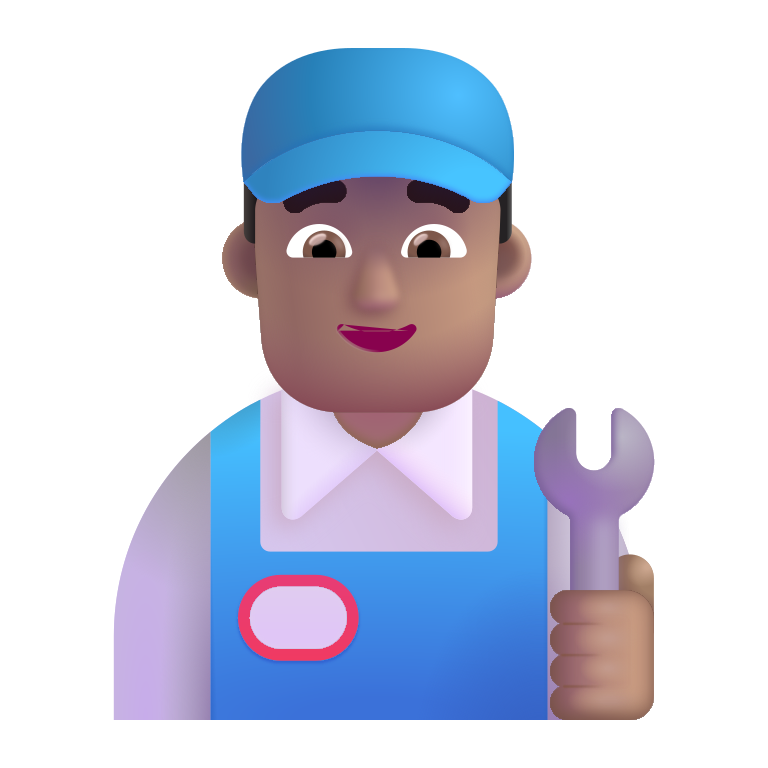
man mechanic color